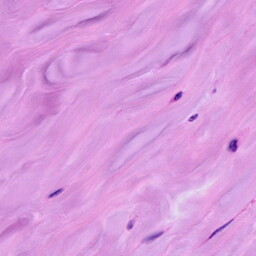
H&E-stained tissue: Breast